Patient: sex F, age 71
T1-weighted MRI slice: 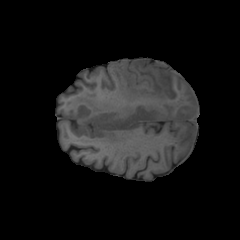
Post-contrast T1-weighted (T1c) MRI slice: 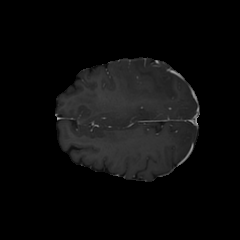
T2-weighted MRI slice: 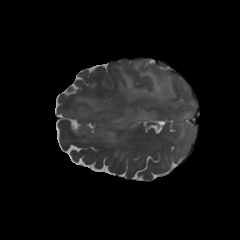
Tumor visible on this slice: yes
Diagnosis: Glioblastoma, IDH-wildtype
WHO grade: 4